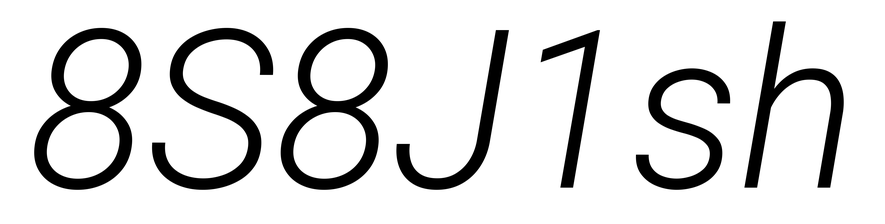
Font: Roboto-Italic_Light_Italic